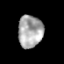
Tissue: prostate
Cell type: Epithelial cells
Senescence score: 0.3049
Nuclear area (px): 779
Mean DAPI intensity: 169.819